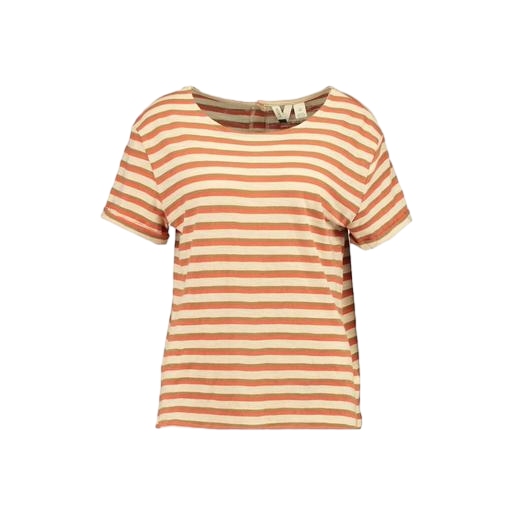
orange striped shirt, short-sleeve top only macy, brown women's stripe t-shirt, white background